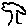
Label: tree